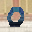
Label: 0